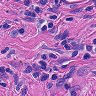
Metastatic tissue present: yes